Question: I'l start by letting a picture do some talking.

So you see, I want to create a WPF user control that supports binding to a parent window's DataContext. The user control is simply a Button and a ListBox with a custom ItemTemplate to present things with a Label and a Remove Button.
The Add button should call an ICommand on the main view model to interact with the user in selecting a new thing (instance of IThing). The Remove buttons in the ListBoxItem in the user control should similarly call an ICommand on the main view model to request the related thing's removal. For that to work, the Remove button would have to send some identifying information to the view model about the thing requesting to be removed. So there are 2 types of Command that should be bindable to this control. Something like AddThingCommand() and RemoveThingCommand(IThing thing).
I got the functionality working using Click events, but that feels hacky, producing a bunch of code behind the XAML, and rubs against the rest of the pristine MVVM implementation. I really want to use Commands and MVVM normally.
There's enough code involved to get a basic demo working, I am holding off on posting the whole thing to reduce confusion. What is working that makes me feel like I'm so close is the DataTemplate for the ListBox binds the Label correctly, and when the parent window adds items to the collection, they show up.
'''
<Label Content="{Binding Path=DisplayName}" />
'''
While that displays the IThing correctly, the Remove button right next to it does nothing when I click it.
'''
<Button Command="{Binding Path=RemoveItemCommand, RelativeSource={RelativeSource AncestorType={x:Type userControlCommands:ItemManager }}}">
'''
This isn't terribly unexpected since the specific item isn't provided, but the Add button doesn't have to specify anything, and it also fails to call the command.
'''
<Button Command="{Binding Path=AddItemCommand, RelativeSource={RelativeSource AncestorType={x:Type userControlCommands:ItemManager }}}">
'''
So what I need is the "basic" fix for the Add button, so that it calls the parent window's command to add a thing, and the more complex fix for the Remove button, so that it also calls the parent command but also passes along its bound thing.
Many thanks for any insights,
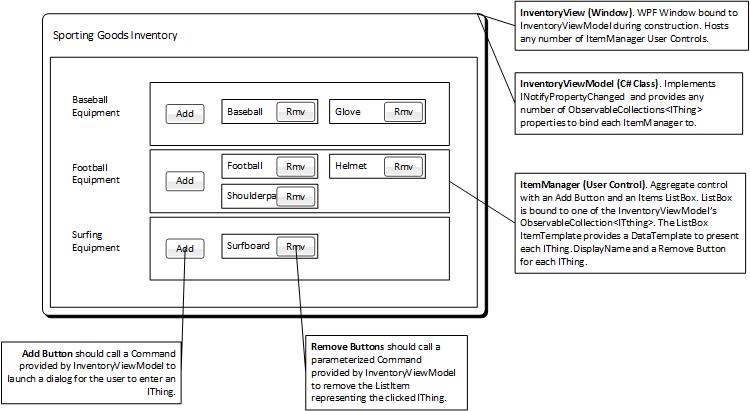
Answer: This is trivial, and made so by treating your UserControl like what it is--a control (that just happens to be made up from other controls). What does that mean? It means you should place DependencyProperties on your UC to which your ViewModel can bind, like any other control. Buttons expose a Command property, TextBoxes expose a Text property, etc. You need to expose, on the surface of your UserControl, everything you need for it to do its job.
Let's take a trivial (thrown together in under two minutes) example. I'll leave out the ICommand implementation.
First, our Window
'''
<Window x:Class="UCsAndICommands.MainWindow"
xmlns="http://schemas.microsoft.com/winfx/2006/xaml/presentation"
xmlns:x="http://schemas.microsoft.com/winfx/2006/xaml"
xmlns:t="clr-namespace:UCsAndICommands"
Title="MainWindow" Height="350" Width="525">
<Window.DataContext>
<t:ViewModel />
</Window.DataContext>
<t:ItemsEditor Items="{Binding Items}"
AddItem="{Binding AddItem}"
RemoveItem="{Binding RemoveItem}" />
</Window>
'''
Notice we have our Items editor, which exposes properties for everything it needs--the list of items it is editing, a command to add a new item, and a command to remove an item.
Next, the UserControl
'''
<UserControl x:Class="UCsAndICommands.ItemsEditor"
xmlns="http://schemas.microsoft.com/winfx/2006/xaml/presentation"
xmlns:x="http://schemas.microsoft.com/winfx/2006/xaml"
xmlns:mc="http://schemas.openxmlformats.org/markup-compatibility/2006"
xmlns:d="http://schemas.microsoft.com/expression/blend/2008"
xmlns:t="clr-namespace:UCsAndICommands"
x:Name="root">
<UserControl.Resources>
<DataTemplate DataType="{x:Type t:Item}">
<StackPanel Orientation="Horizontal">
<Button Command="{Binding RemoveItem, ElementName=root}"
CommandParameter="{Binding}">Remove</Button>
<TextBox Text="{Binding Name}" Width="100"/>
</StackPanel>
</DataTemplate>
</UserControl.Resources>
<StackPanel>
<Button Command="{Binding AddItem, ElementName=root}">Add</Button>
<ItemsControl ItemsSource="{Binding Items, ElementName=root}" />
</StackPanel>
</UserControl>
'''
We bind our controls to the DPs defined on the surface of the UC. Please, don't do any nonsense like 'DataContext=this;' as this anti-pattern breaks more complex UC implementations.
Here's the definitions of these properties on the UC
'''
public partial class ItemsEditor : UserControl
{
#region Items
public static readonly DependencyProperty ItemsProperty =
DependencyProperty.Register(
"Items",
typeof(IEnumerable<Item>),
typeof(ItemsEditor),
new UIPropertyMetadata(null));
public IEnumerable<Item> Items
{
get { return (IEnumerable<Item>)GetValue(ItemsProperty); }
set { SetValue(ItemsProperty, value); }
}
#endregion
#region AddItem
public static readonly DependencyProperty AddItemProperty =
DependencyProperty.Register(
"AddItem",
typeof(ICommand),
typeof(ItemsEditor),
new UIPropertyMetadata(null));
public ICommand AddItem
{
get { return (ICommand)GetValue(AddItemProperty); }
set { SetValue(AddItemProperty, value); }
}
#endregion
#region RemoveItem
public static readonly DependencyProperty RemoveItemProperty =
DependencyProperty.Register(
"RemoveItem",
typeof(ICommand),
typeof(ItemsEditor),
new UIPropertyMetadata(null));
public ICommand RemoveItem
{
get { return (ICommand)GetValue(RemoveItemProperty); }
set { SetValue(RemoveItemProperty, value); }
}
#endregion
public ItemsEditor()
{
InitializeComponent();
}
}
'''
Just DPs on the surface of the UC. No biggie. And our ViewModel is similarly simple
'''
public class ViewModel
{
public ObservableCollection<Item> Items { get; private set; }
public ICommand AddItem { get; private set; }
public ICommand RemoveItem { get; private set; }
public ViewModel()
{
Items = new ObservableCollection<Item>();
AddItem = new DelegatedCommand<object>(
o => true, o => Items.Add(new Item()));
RemoveItem = new DelegatedCommand<Item>(
i => true, i => Items.Remove(i));
}
}
'''
You are editing three different collections, so you may want to expose more ICommands to make it clear which you are adding/removing. Or you could cheap out and use the CommandParameter to figure it out.